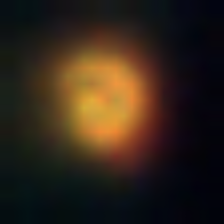
Taxon: NanoPlankton
Group: Other